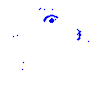
Particle: electron